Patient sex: M
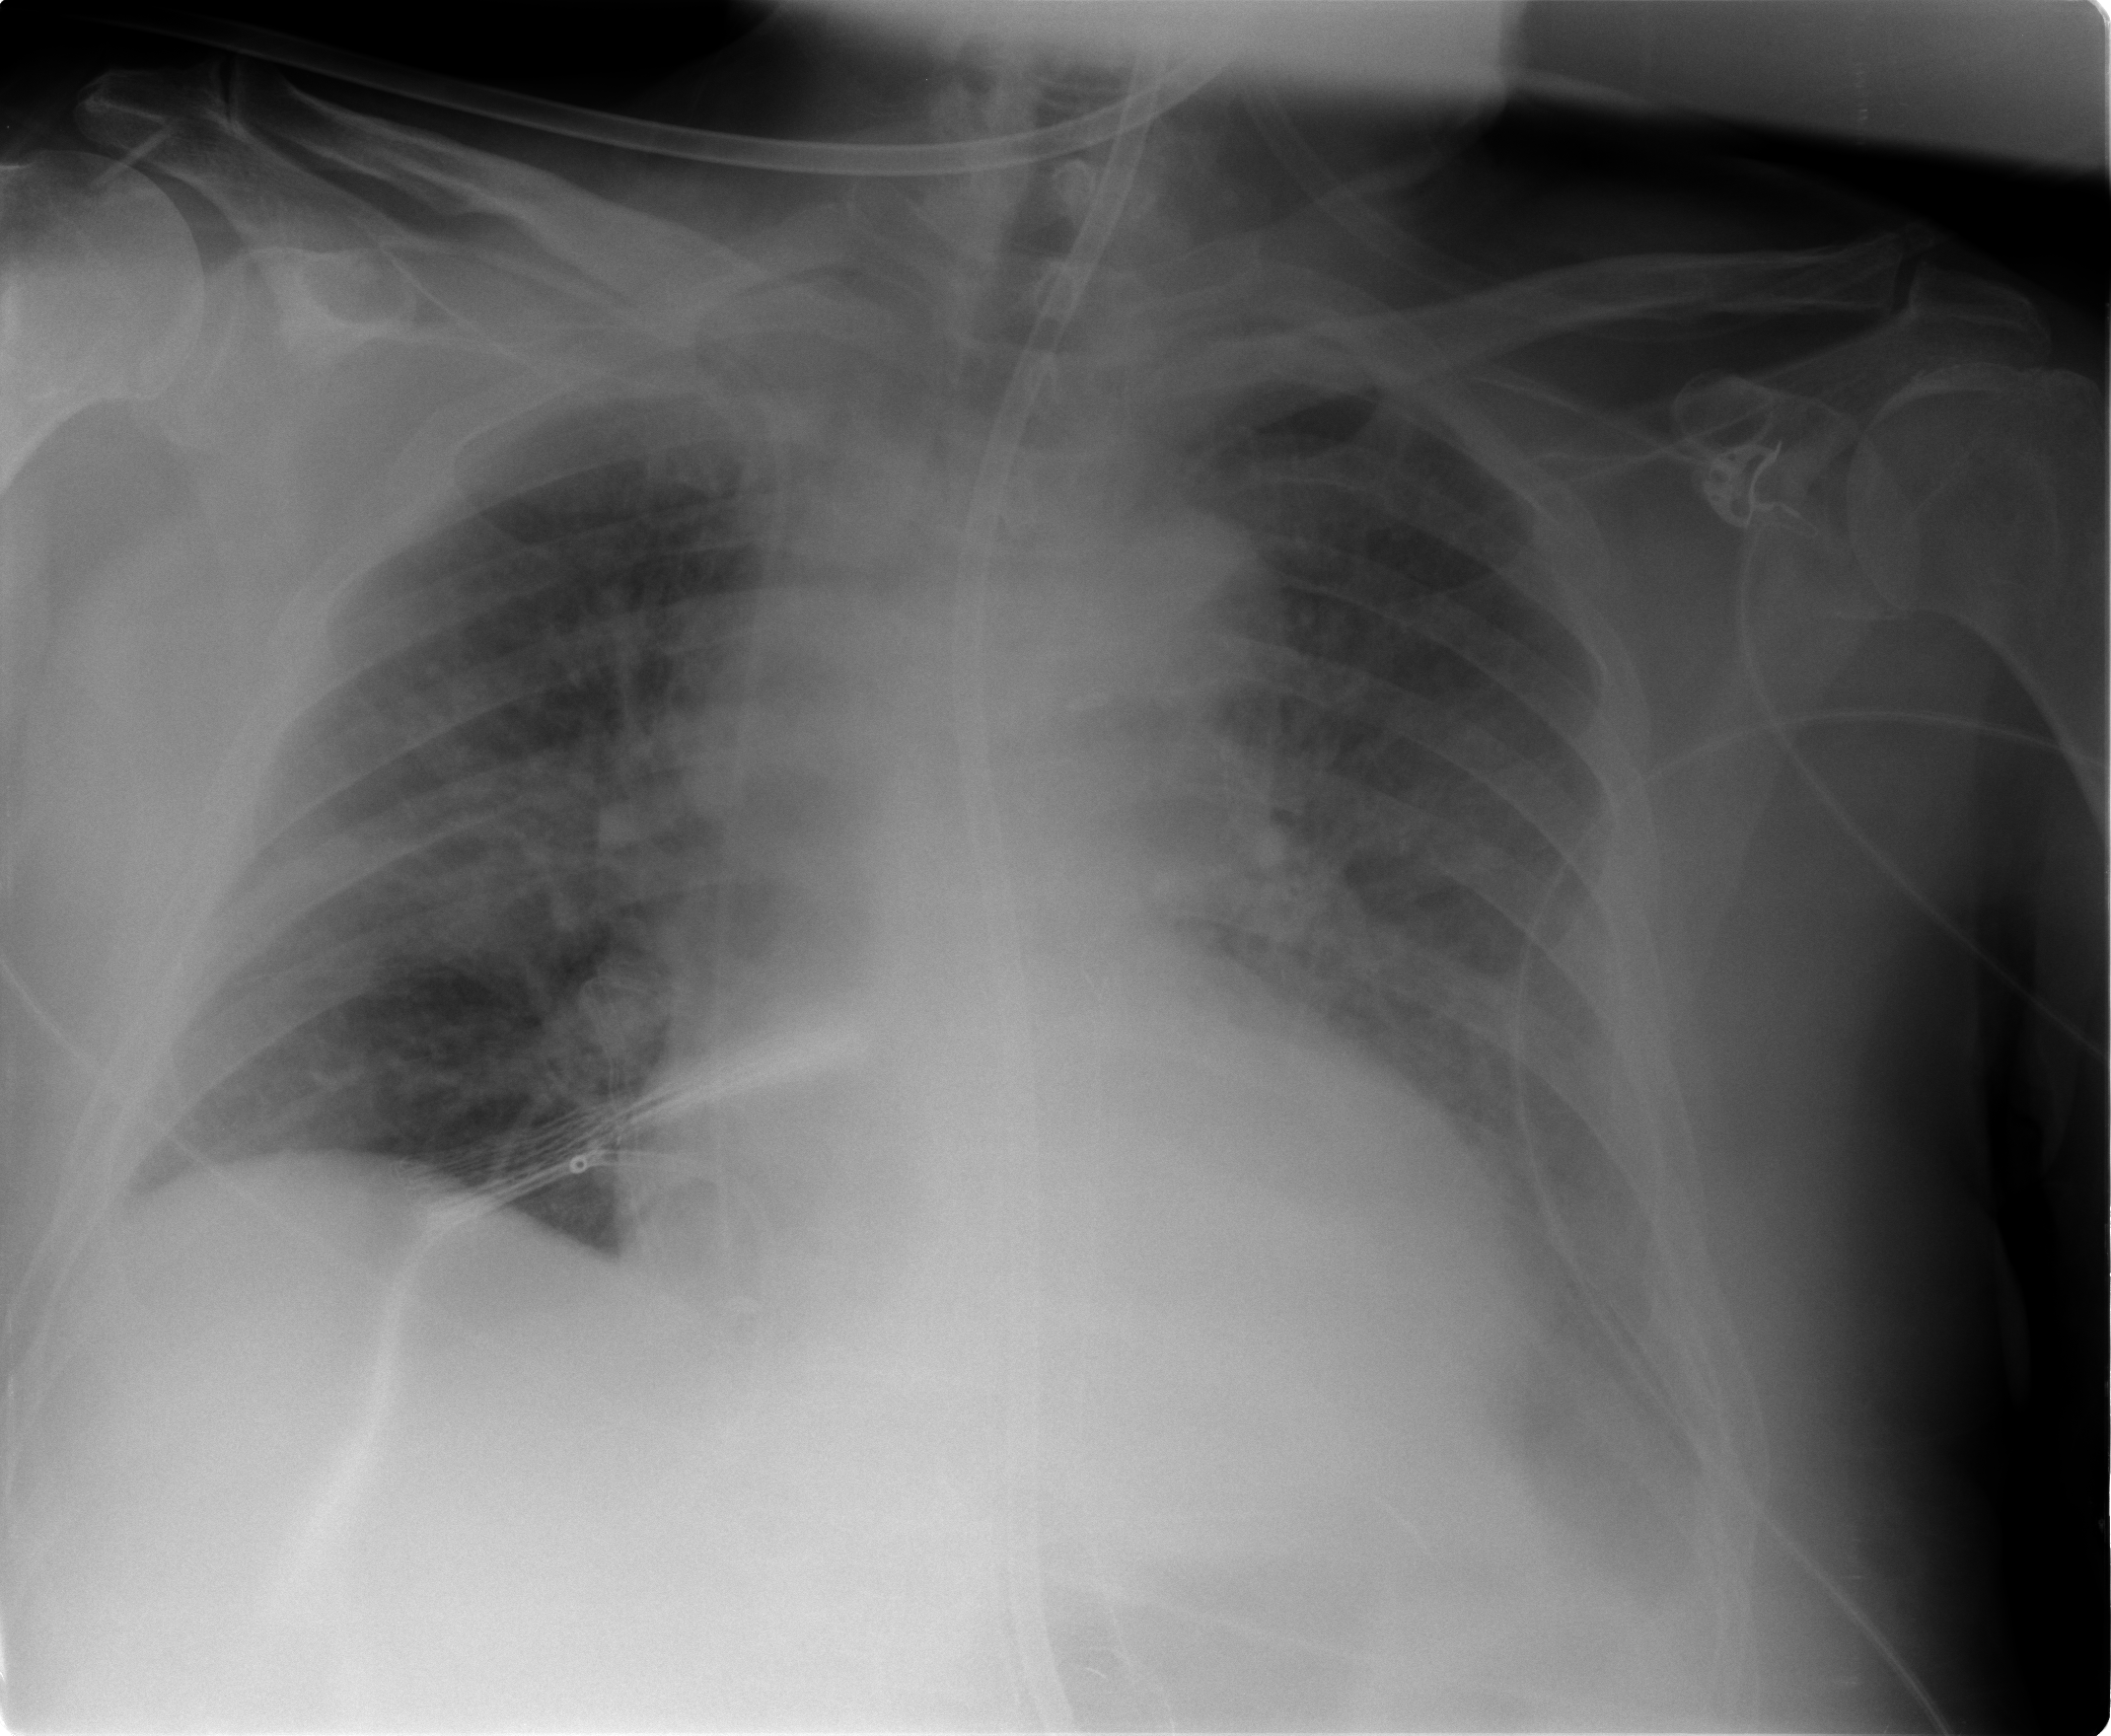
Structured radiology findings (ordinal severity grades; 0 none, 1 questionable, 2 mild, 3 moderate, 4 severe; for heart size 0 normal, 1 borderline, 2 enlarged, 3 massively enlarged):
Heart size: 2
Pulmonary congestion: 3
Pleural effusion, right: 0
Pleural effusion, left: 3
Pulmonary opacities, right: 2
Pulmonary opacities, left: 2
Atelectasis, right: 2
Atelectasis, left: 3